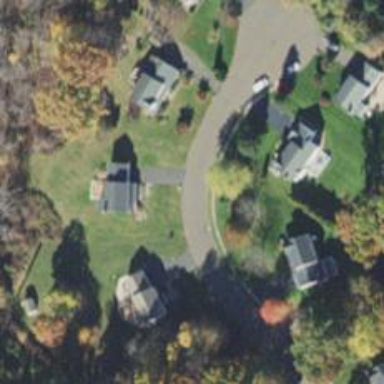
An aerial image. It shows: Residential road.